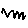
Label: zigzag